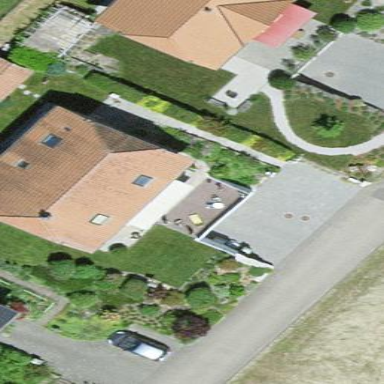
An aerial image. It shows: Residential building.